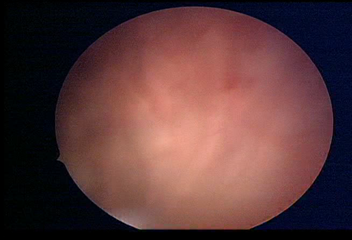
Modality: WLC
Class: Normal mucosa
Bladder cancer association: No